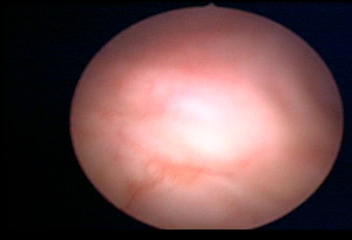
Modality: WLC
Class: Normal mucosa
Bladder cancer association: No